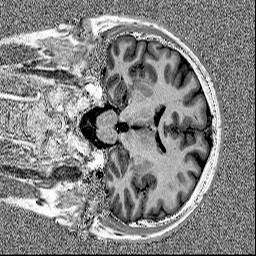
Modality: MP2RAGE
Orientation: coronal
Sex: male